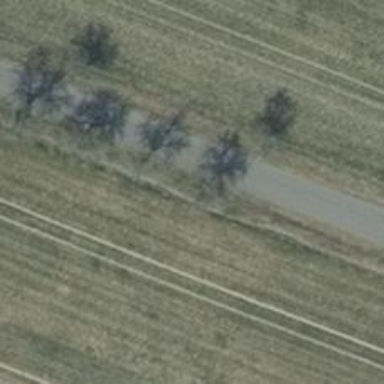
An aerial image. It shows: Row of deciduous broadleaved trees.